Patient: sex M, age 78
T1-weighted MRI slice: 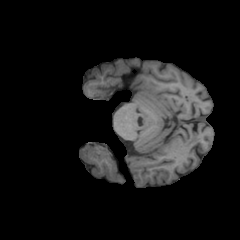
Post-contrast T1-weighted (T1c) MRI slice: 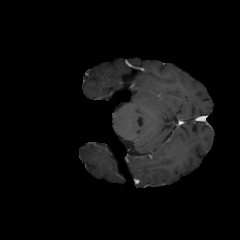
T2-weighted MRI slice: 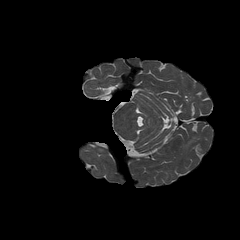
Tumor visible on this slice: no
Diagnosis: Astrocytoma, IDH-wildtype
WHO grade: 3